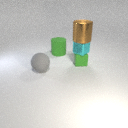
large brown metal cylinder above small cyan metal cube